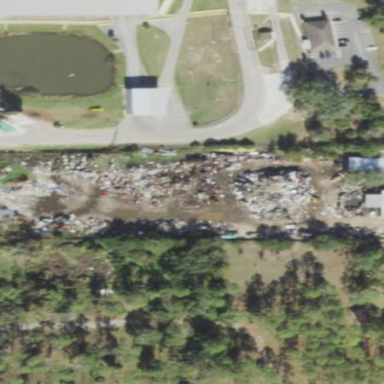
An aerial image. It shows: Scrap yard situated in industrial area.